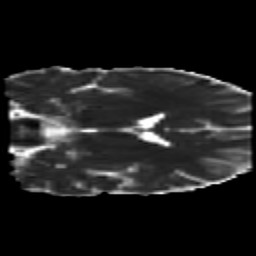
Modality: MD
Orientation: coronal
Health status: healthy
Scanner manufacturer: siemens
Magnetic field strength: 3 T
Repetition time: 7.6 s
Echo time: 0.092 s